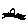
Label: house